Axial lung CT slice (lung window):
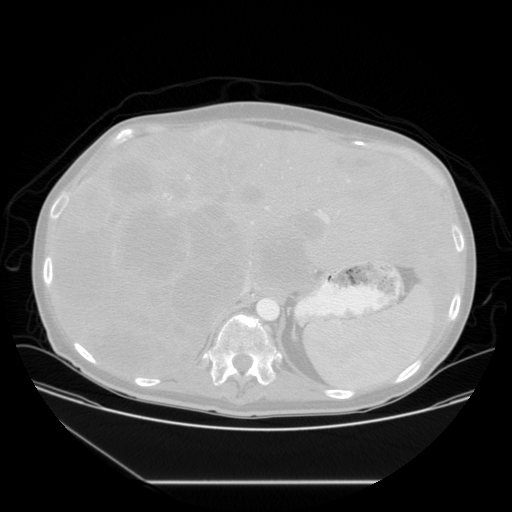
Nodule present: no